Question: I have a problem getting some words used in facet labels in italics. I use the following code to create new lines for the labels:
'''
levels(length_subject$CONSTRUCTION) <-
c("THAT
Extraposed", "THAT
Post-predicate", "TO
Extraposed
for-subject", "TO
Post-predicate
for-subject", "THAT
Extraposed
that-omission", "THAT
Post-predicate
that-omission")
'''
However, I want the words "that" and "for" to appear in italics. I've tried something like
'''
"TO
Extraposed
(italics(for))-subject"
'''
bit it doesn't work.
This is what the plots look like:

produced with the following code:
'''
ggplot( length_subject, aes( x = SUBJECT ) ) +
geom_histogram(binwidth=.6, colour="black", fill="grey") +
ylab("Frequency") +
xlab("Subject length") +
scale_x_discrete(breaks=c(2,4, 6, 8, 10, 12, 14, 16, 18, 20, 22, 24, 26, 28, 30)) + #
facet_grid( SUBJECT_TYPE~CONSTRUCTION, scales="free_x", space="free") +
theme(strip.text.x = element_text(size = 8))
'''
Here is a reduced variant of the data:
'''
structure(list(ID = structure(1:86, .Label = c("A05_122_01",
"A05_253_01", "A05_277_07", "A05_400_01", "A05_99_01", "A06_1076_01",
"A06_1261_01", "A06_1283_01", "A06_1283_02", "A06_1317_01", "A06_1326_01",
"A06_1389_01", "A06_1390_01", "A06_1437_01", "A06_1441_02", "A06_1441_03",
"A06_1442_03", "A06_1456_01", "A06_1461_01", "A06_830_01", "A06_868_01",
"A06_884_01", "A06_884_03", "A0K_1057_02", "A0K_1144_07", "A0K_1177_01",
"A0K_1190_03", "A0K_1214_03", "A0K_1216_01", "A0K_950_02", "A0K_986_01",
"A1A_102_02", "A1A_163_01", "A1A_199_01", "A1A_45_01", "A1A_97_01",
"A1B_1008_02", "A1B_1013_01", "A1B_1028_02", "A1B_1042_01", "A1B_1064_01",
"A1B_1126_03", "A1B_1152_01", "A1B_1174_01", "A1B_1271_01", "A1B_997_01",
"A1J_487_01", "A1J_544_02", "A1J_555_03", "A1J_569_01", "A1J_601_01",
"A1N_422_04", "A1N_70_02", "A1S_191_01", "A1S_329_01", "A1S_330_01",
"A1S_465_04", "A1Y_248_01", "A1Y_278_02", "A1Y_292_01", "A1Y_466_01",
"A1Y_521_01", "A1Y_612_01", "A1Y_634_01", "A26_139_03", "A26_142_01",
"A26_148_01", "A26_289_01", "A26_345_02", "A26_439_01", "A26_441_02",
"A26_463_01", "A28_171_01", "A28_244_01", "A28_245_01", "A28_30_01",
"A28_341_01", "A28_42_01", "A28_494_03", "A2A_301_01", "A2A_396_01",
"A2A_599_01", "A2A_637_01", "A2A_676_01", "A2E_22_01", "A2E_25_03"
), class = "factor"), SUBJECT = c(3L, 2L, 6L, 2L, 2L, 1L, 1L,
1L, 1L, 2L, 4L, 1L, 4L, 2L, 3L, 2L, 2L, 1L, 1L, 1L, 1L, 1L, 1L,
1L, 7L, 1L, 3L, 2L, 2L, 1L, 6L, 7L, 4L, 1L, 5L, 4L, 2L, 9L, 1L,
1L, 1L, 1L, 1L, 1L, 1L, 1L, 3L, 5L, 3L, 4L, 1L, 1L, 1L, 1L, 5L,
2L, 1L, 1L, 2L, 1L, 1L, 1L, 1L, 5L, 2L, 1L, 2L, 2L, 1L, 7L, 1L,
4L, 1L, 2L, 1L, 1L, 3L, 1L, 13L, 2L, 1L, 1L, 1L, 3L, 1L, 1L),
CONSTRUCTION = structure(c(1L, 3L, 1L, 1L, 1L, 4L, 4L, 1L,
1L, 5L, 5L, 1L, 1L, 5L, 1L, 3L, 5L, 1L, 5L, 4L, 3L, 3L, 1L,
5L, 3L, 5L, 1L, 1L, 2L, 3L, 1L, 1L, 3L, 1L, 1L, 1L, 3L, 1L,
4L, 3L, 1L, 3L, 1L, 1L, 1L, 1L, 4L, 2L, 4L, 1L, 1L, 3L, 2L,
5L, 1L, 1L, 1L, 3L, 1L, 1L, 4L, 4L, 3L, 1L, 2L, 3L, 3L, 1L,
3L, 1L, 1L, 1L, 6L, 1L, 1L, 2L, 4L, 4L, 3L, 5L, 3L, 3L, 3L,
3L, 5L, 1L), .Label = c("THAT_EXT", "THAT_EXT_NT", "THAT_POST",
"THAT_POST_NT", "TO_EXT_FOR", "TO_POST_FOR"), class = "factor"),
SUBJECT_TYPE = structure(c(1L, 1L, 1L, 1L, 2L, 2L, 2L, 2L,
2L, 1L, 1L, 2L, 1L, 1L, 1L, 1L, 1L, 2L, 1L, 2L, 2L, 2L, 2L,
1L, 1L, 2L, 1L, 1L, 1L, 1L, 1L, 1L, 1L, 2L, 1L, 3L, 1L, 1L,
2L, 3L, 1L, 2L, 2L, 3L, 1L, 3L, 1L, 1L, 1L, 1L, 2L, 2L, 2L,
1L, 1L, 1L, 2L, 2L, 3L, 2L, 2L, 2L, 3L, 1L, 1L, 2L, 1L, 1L,
2L, 1L, 2L, 1L, 2L, 1L, 2L, 2L, 1L, 2L, 1L, 1L, 2L, 2L, 2L,
1L, 3L, 3L), .Label = c("NP", "PRO", "PROPER"), class = "factor")), .Names = c("ID",
"SUBJECT", "CONSTRUCTION", "SUBJECT_TYPE"), class = "data.frame", row.names = c(NA,
-86L))
'''
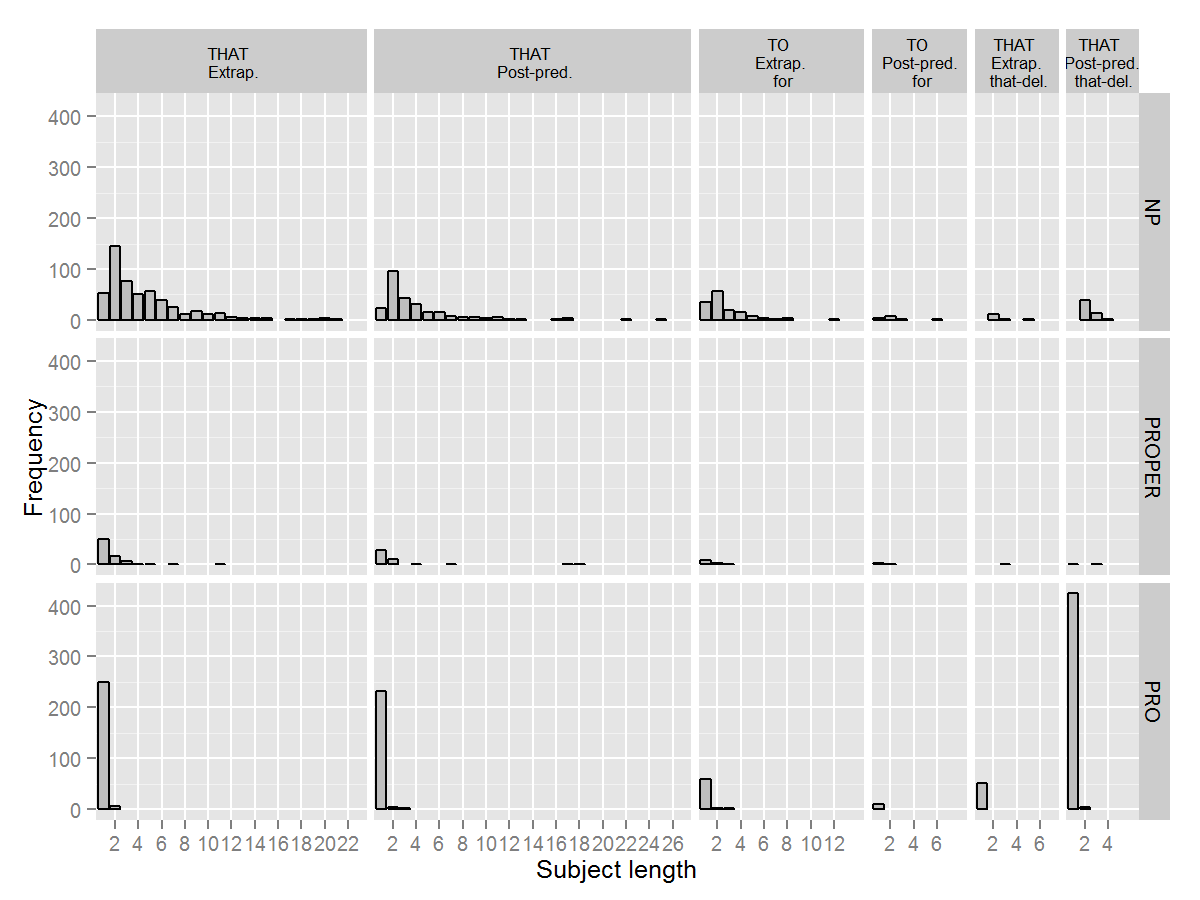
Answer: To get italics, you need the formatting described in 'plotmath' (and then for that to be parsed as an expression). However, the 'plotmath' syntax does not have a line break operation. You can get something similar with 'atop', though. With your given example, you can set the labels to
'''
levels(length_subject$CONSTRUCTION) <-
c("atop(textstyle('THAT'),textstyle('Extraposed'))",
"atop(textstyle('THAT'),textstyle('Post-predicate'))",
"atop(atop(textstyle('TO'),textstyle('Extraposed')),italic('for')*textstyle('-subject'))",
"atop(atop(textstyle('TO'),textstyle('Post-predicate')),italic('for')*textstyle('-subject'))",
"atop(atop(textstyle('THAT'),textstyle('Extraposed')),italic('that')*textstyle('-omission'))",
"atop(atop(textstyle('THAT'),textstyle('Post-predicate')),italic('that')*textstyle('-omission'))")
'''
and then adding 'labeller=label_parsed' to the 'facet_grid' call
'''
ggplot( length_subject, aes( x = SUBJECT ) ) +
geom_histogram(binwidth=.6, colour="black", fill="grey") +
ylab("Frequency") +
xlab("Subject length") +
scale_x_discrete(breaks=c(2,4, 6, 8, 10, 12, 14, 16, 18, 20, 22, 24, 26, 28, 30)) + #
facet_grid( SUBJECT_TYPE~CONSTRUCTION, scales="free_x", space="free",
labeller=label_parsed) +
theme(strip.text.x = element_text(size = 8))
'''
gives

It's not perfect (the spacing between lines is not the same, and the disparity would only get worse the more lines there are), but that is the only way I've found to combine the two (newlines in plotmath expressions).